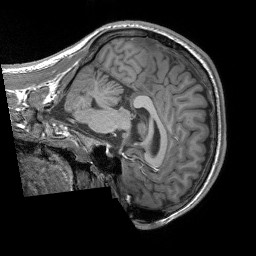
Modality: T1w
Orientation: sagittal
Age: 21
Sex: male
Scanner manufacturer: siemens
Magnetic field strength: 3 T
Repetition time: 1.9 s
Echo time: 0.00243 s